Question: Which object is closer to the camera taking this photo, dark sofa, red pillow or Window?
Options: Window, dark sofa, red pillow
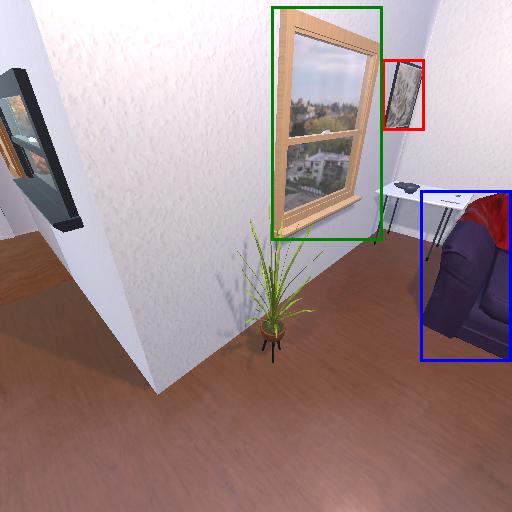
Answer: Window